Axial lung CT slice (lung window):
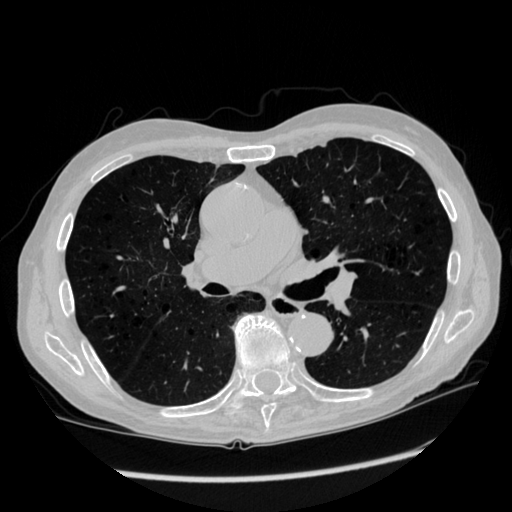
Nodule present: no